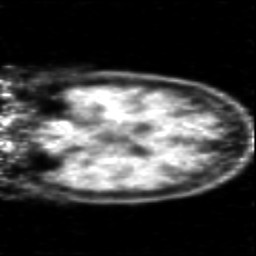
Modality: PET
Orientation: coronal
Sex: male
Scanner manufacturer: siemens